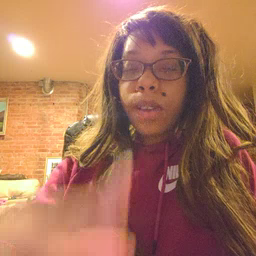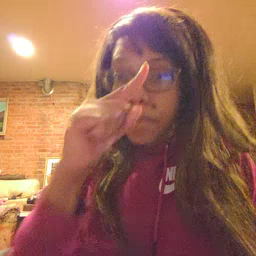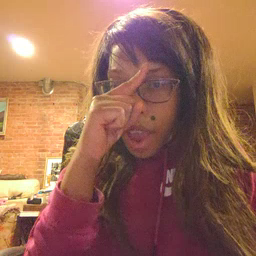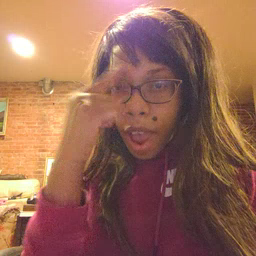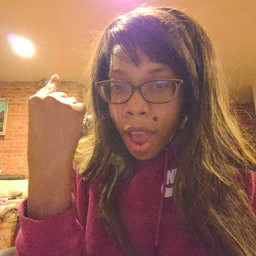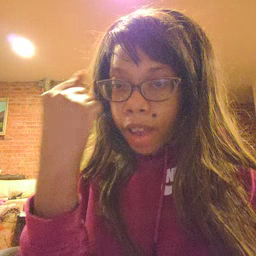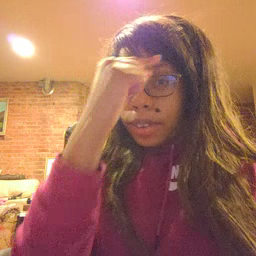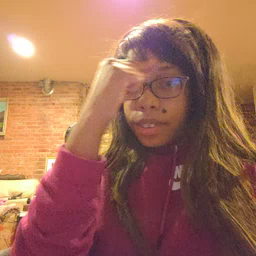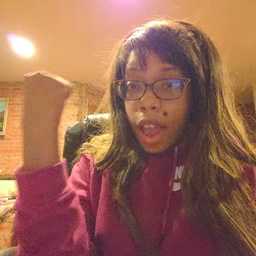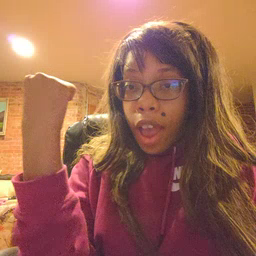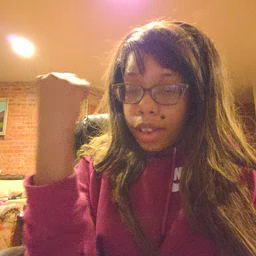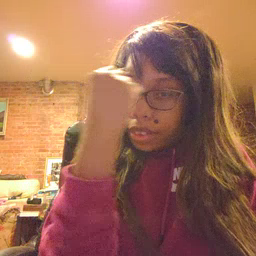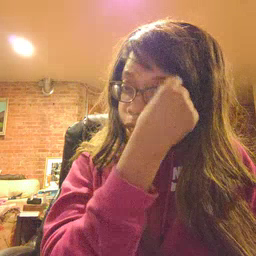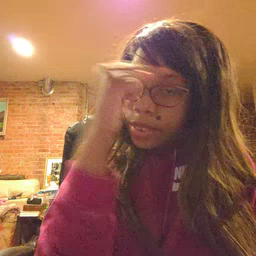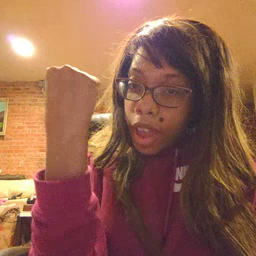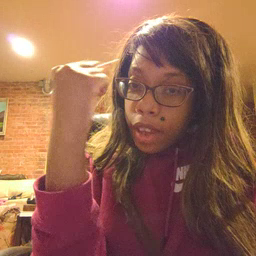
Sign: black